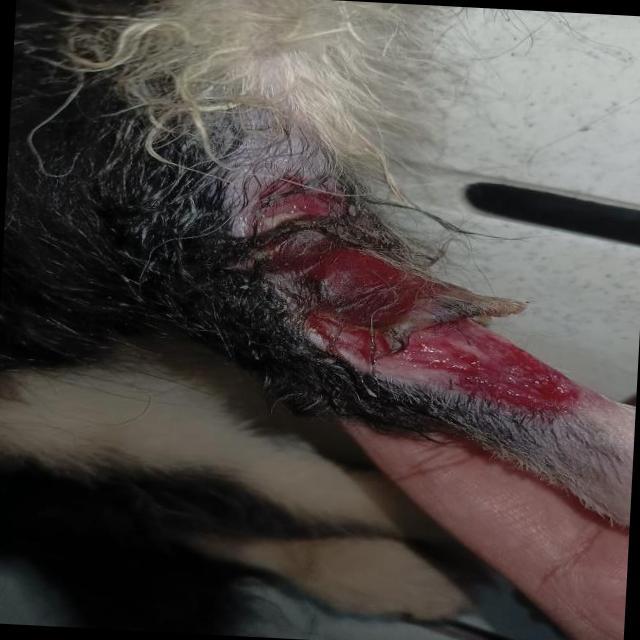
Canine dermatitis — inflammation of the skin presenting with erythema, pruritus, papules, and excoriation. May be allergic, contact, or atopic in origin.